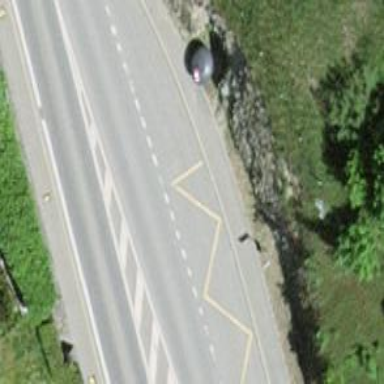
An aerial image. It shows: Bus stop with platform for public transport.